Field crop: tomato
Growth stage: 1
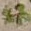
Species: portulaca